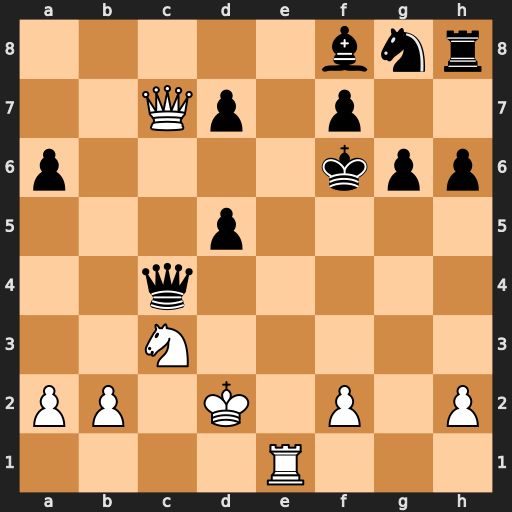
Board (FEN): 5bnr/2Qp1p2/p4kpp/3p4/2q5/2N5/PP1K1P1P/4R3
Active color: w
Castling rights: -
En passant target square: -
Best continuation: Qe5#